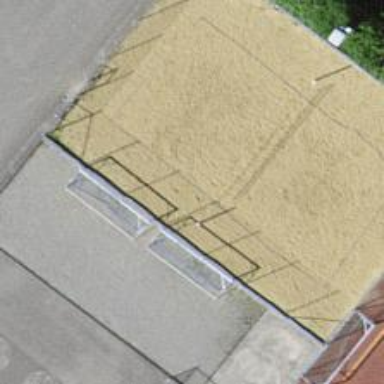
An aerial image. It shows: Volleyball pitch for leisure and sports.